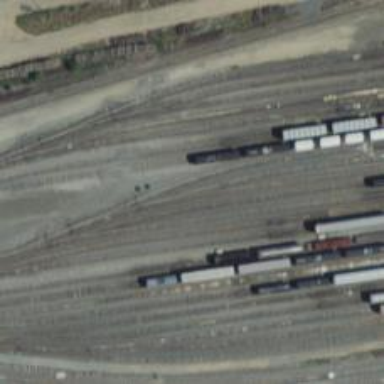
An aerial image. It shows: Railway yard used for servicing trains.